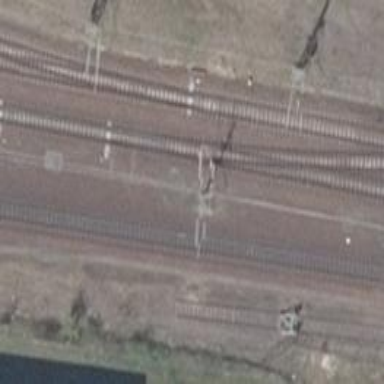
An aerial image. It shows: Railway siding for service.